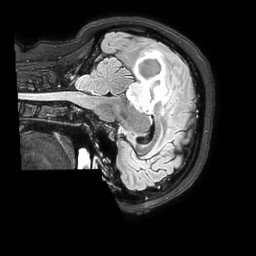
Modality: FLAIR
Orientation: sagittal
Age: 36
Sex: female
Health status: ill
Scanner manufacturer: philips
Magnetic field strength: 3 T
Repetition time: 4.8 s
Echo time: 0.34 s